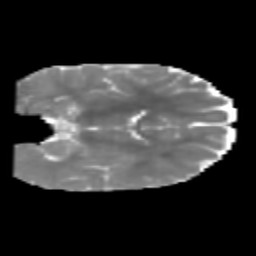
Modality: MD
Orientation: coronal
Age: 6
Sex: male
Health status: healthy